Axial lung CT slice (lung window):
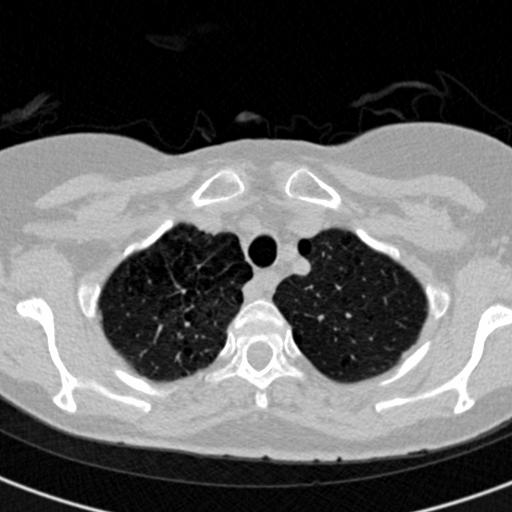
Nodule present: no